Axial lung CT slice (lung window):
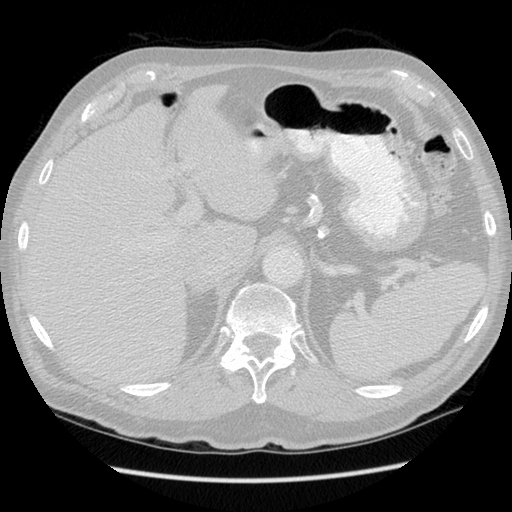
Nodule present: no